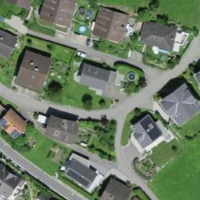
EUNIS habitat code: 54
Species observed at this site:
Rhinanthus minor